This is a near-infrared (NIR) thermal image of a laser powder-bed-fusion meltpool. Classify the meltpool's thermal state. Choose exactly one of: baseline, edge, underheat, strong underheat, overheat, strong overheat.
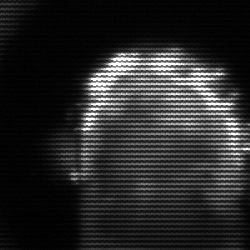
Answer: baseline